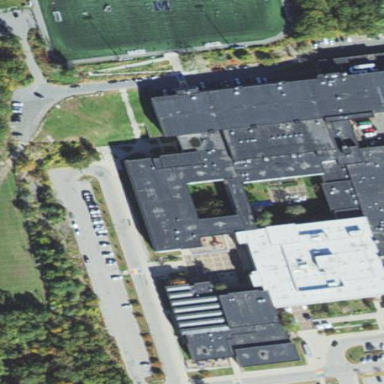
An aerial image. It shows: School.